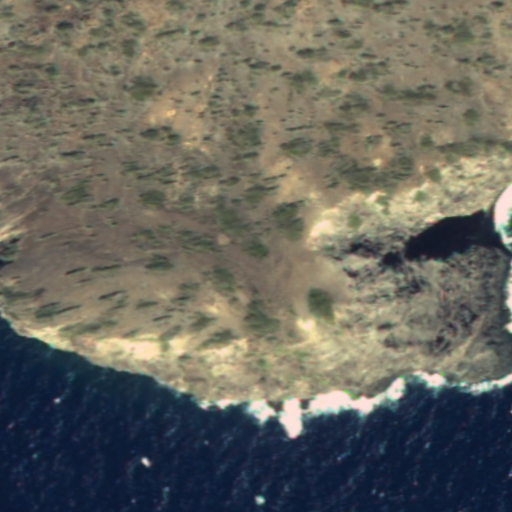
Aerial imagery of cape in Hawaii named Lae ‘O Kūaka‘iwa containing only unknown